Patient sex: M
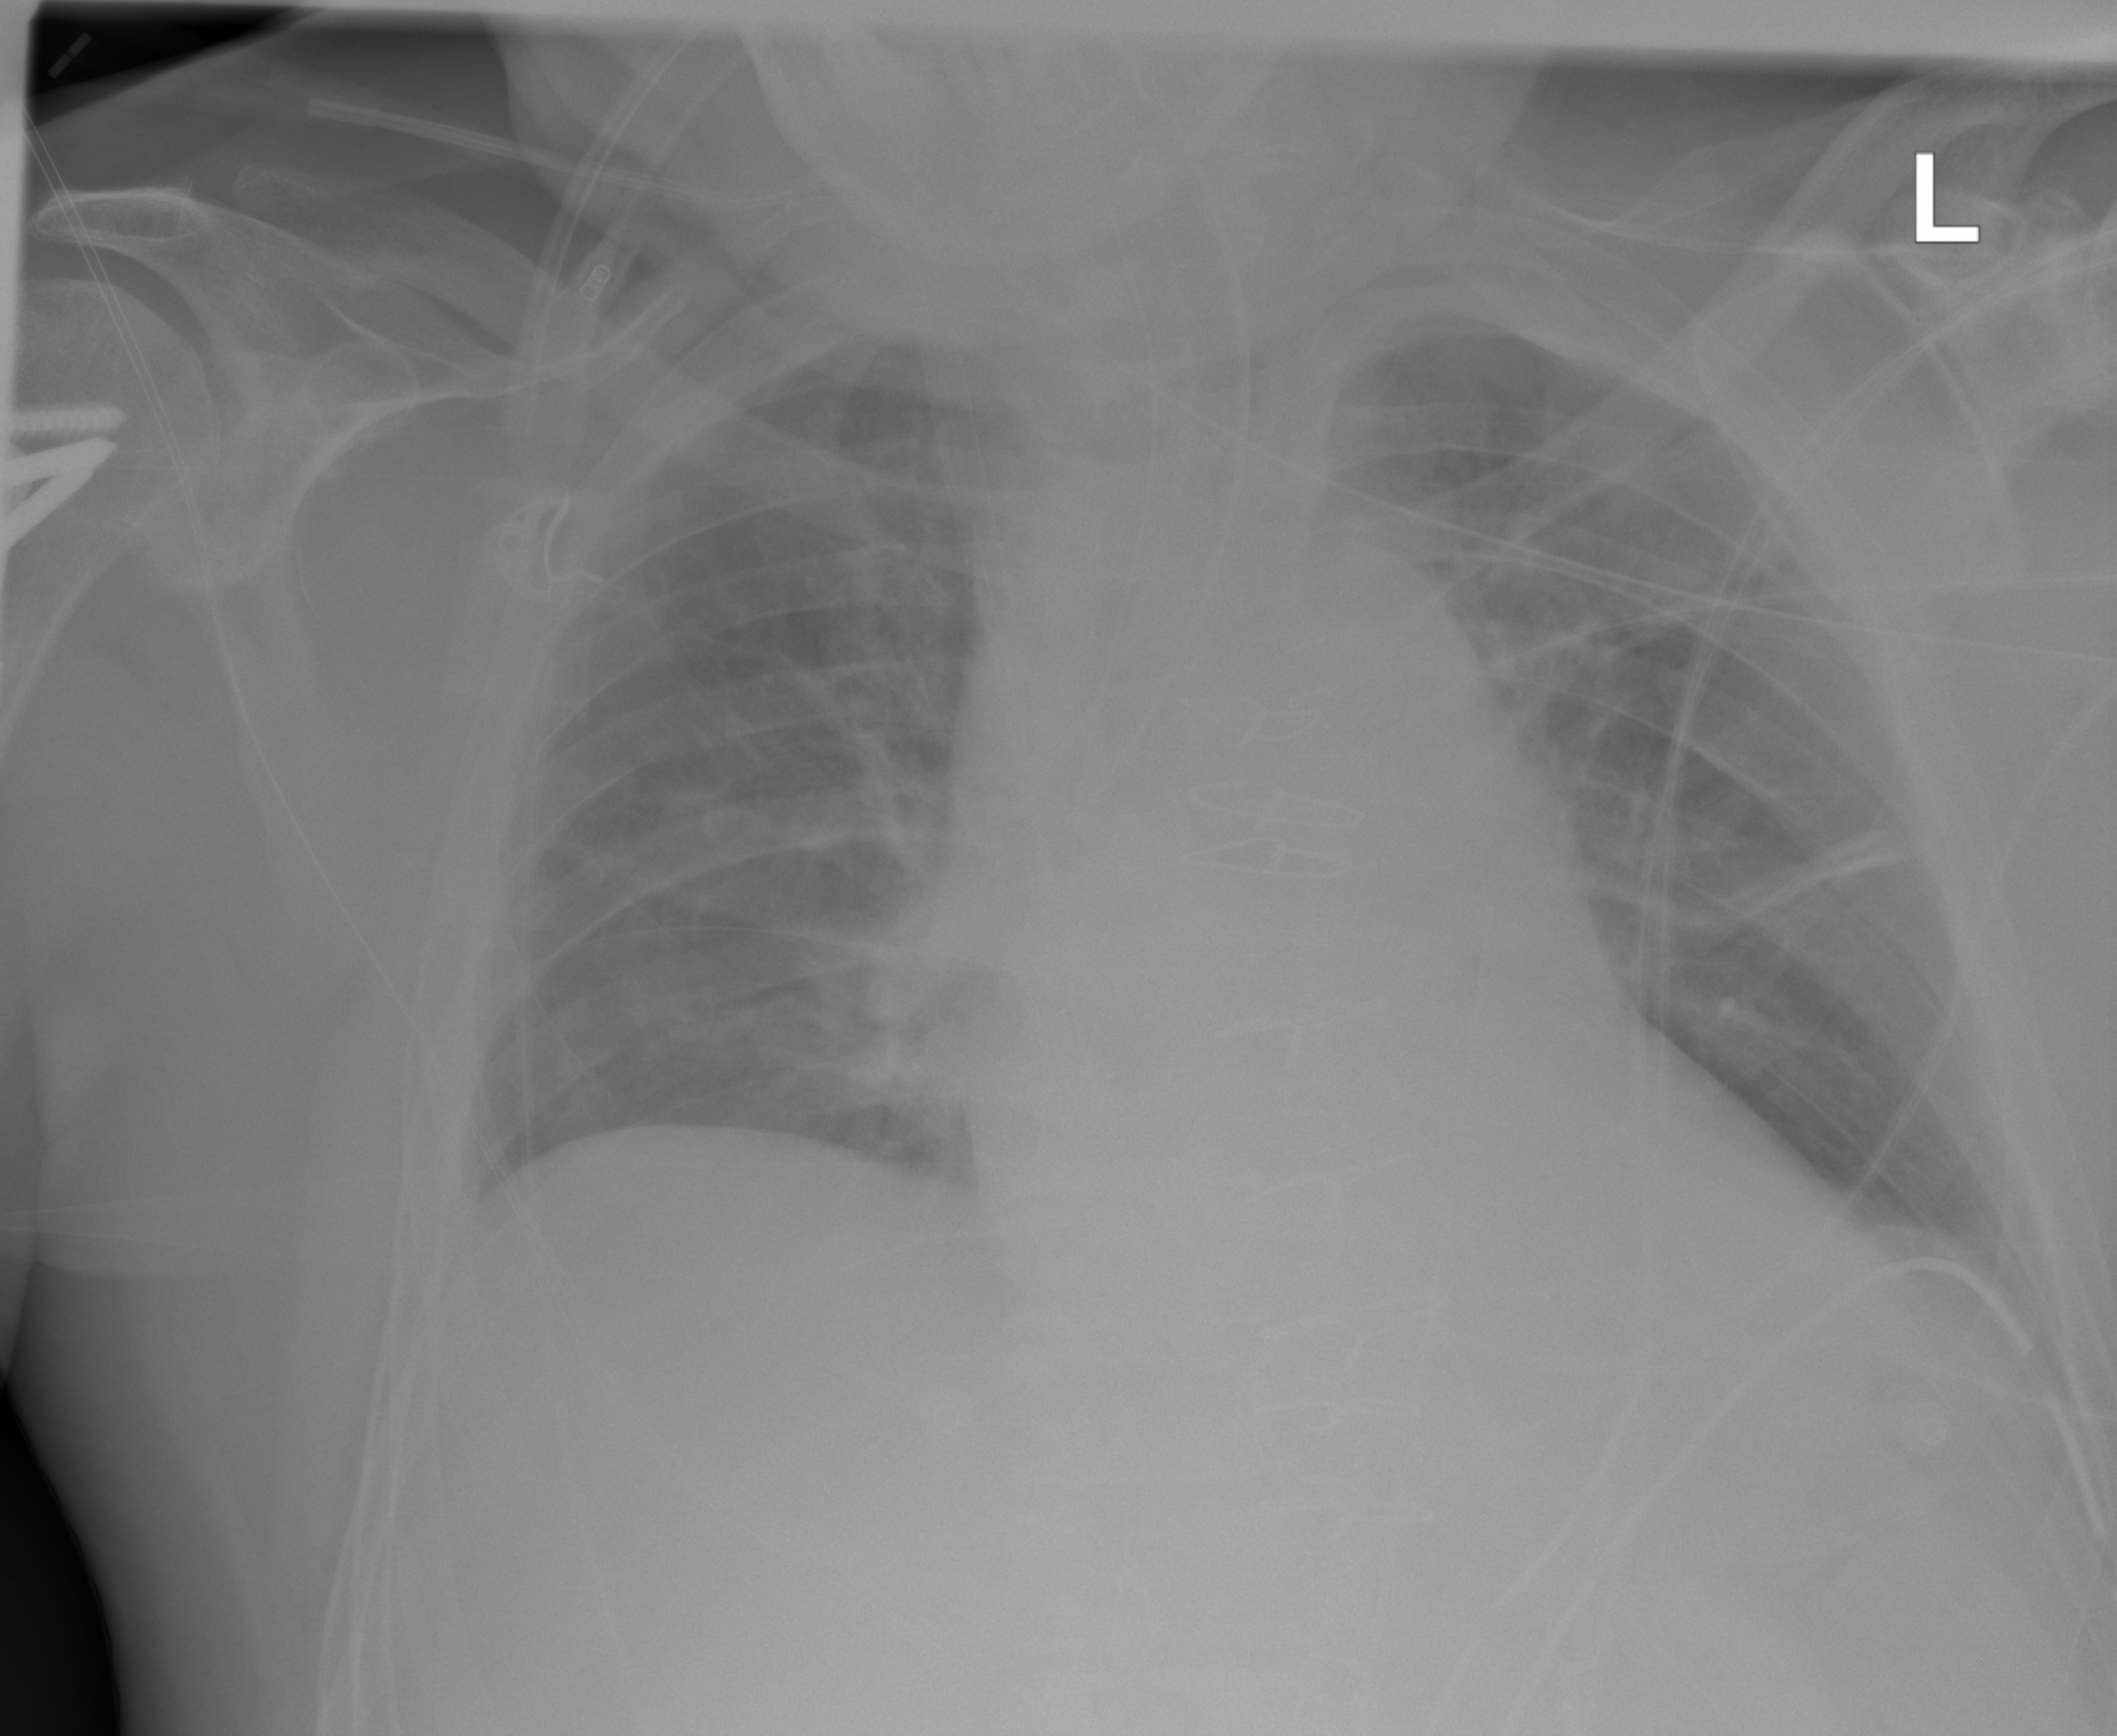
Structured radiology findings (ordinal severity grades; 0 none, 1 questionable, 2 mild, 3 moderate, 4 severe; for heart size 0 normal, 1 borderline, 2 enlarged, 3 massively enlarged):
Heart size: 1
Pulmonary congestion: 0
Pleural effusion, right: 0
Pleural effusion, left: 0
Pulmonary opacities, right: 0
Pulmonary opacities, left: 0
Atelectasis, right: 2
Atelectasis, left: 2